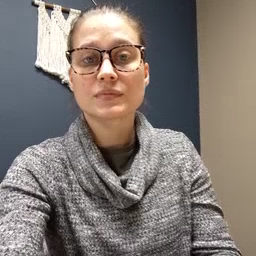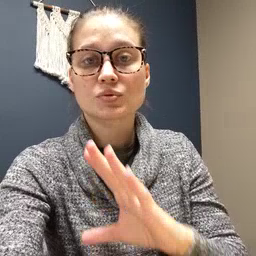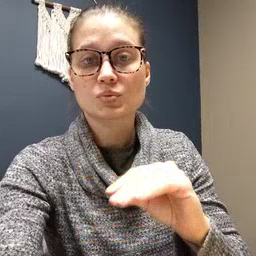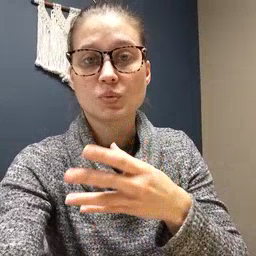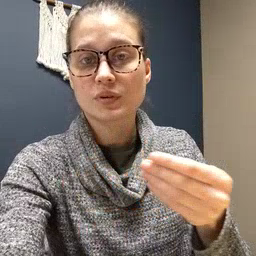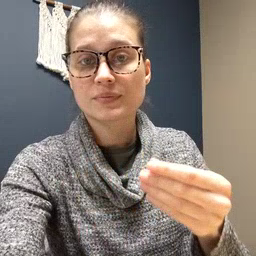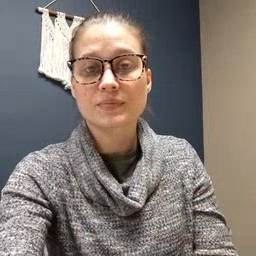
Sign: story